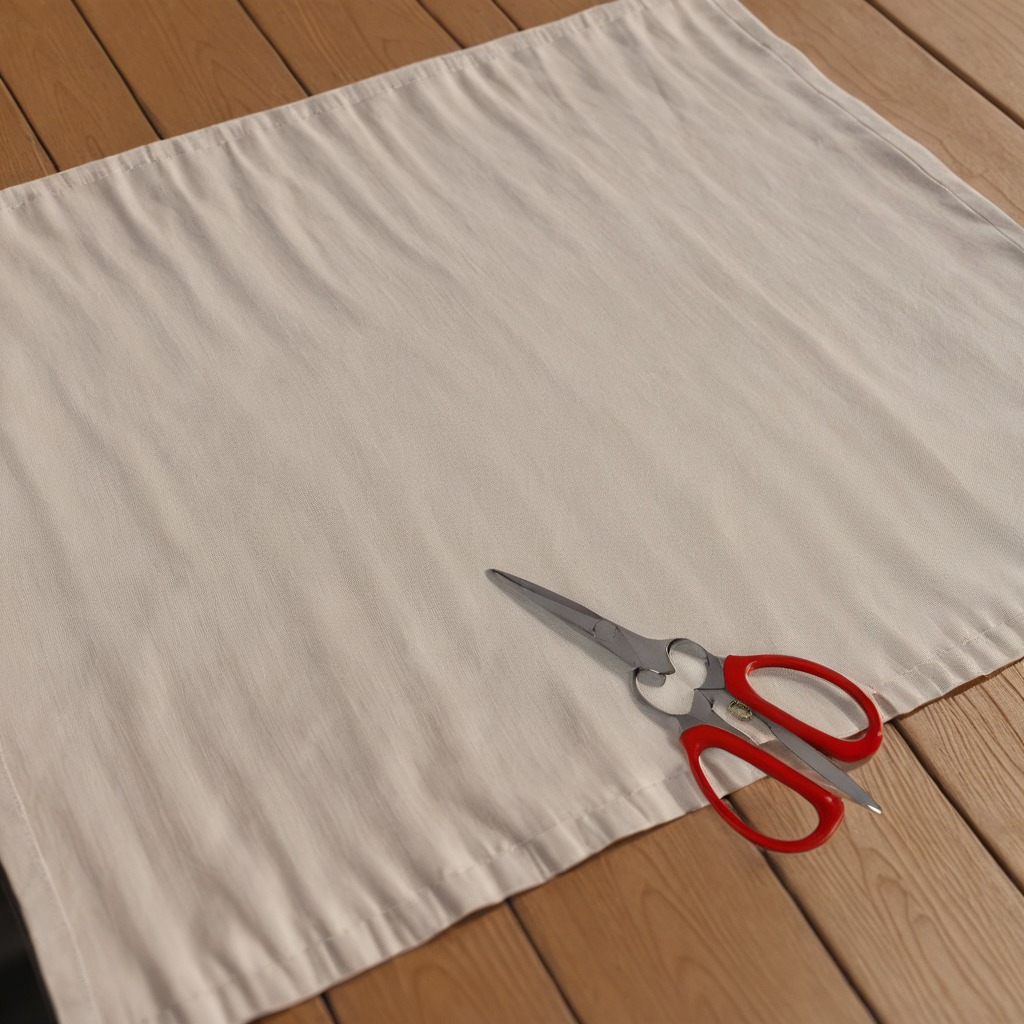
A scissor lies on the wooden table.